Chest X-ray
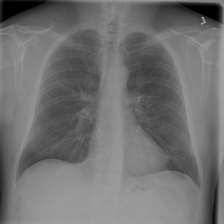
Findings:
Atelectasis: negative
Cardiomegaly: negative
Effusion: negative
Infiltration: positive
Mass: negative
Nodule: negative
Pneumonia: negative
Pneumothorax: negative
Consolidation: negative
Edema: negative
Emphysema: negative
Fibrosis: negative
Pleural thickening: negative
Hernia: negative